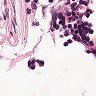
Metastatic tissue present: no